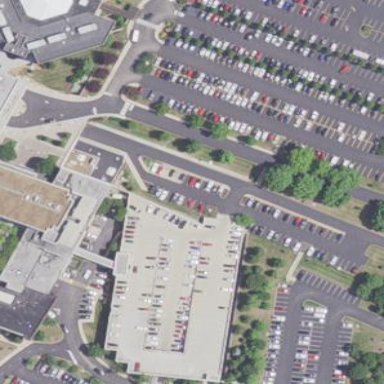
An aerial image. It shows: Multi-storey parking facility.